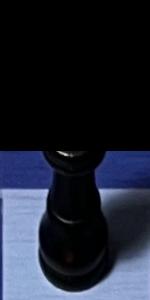
Label: King_Black